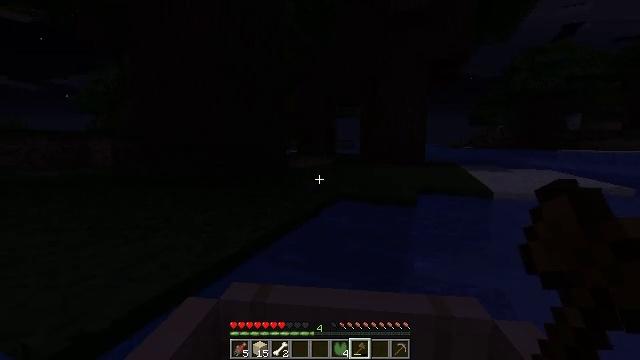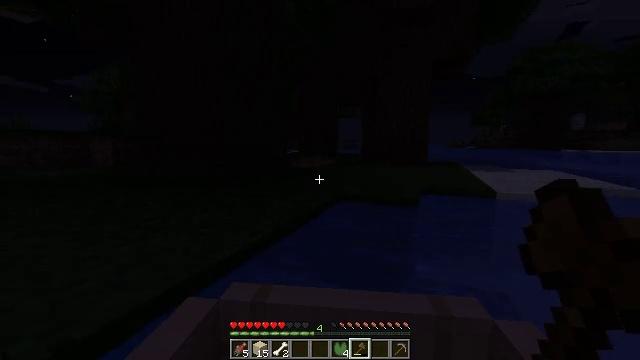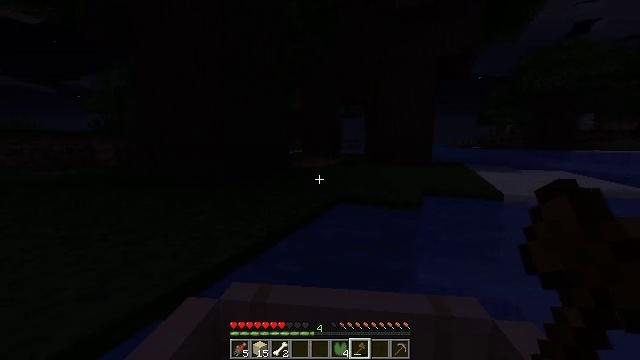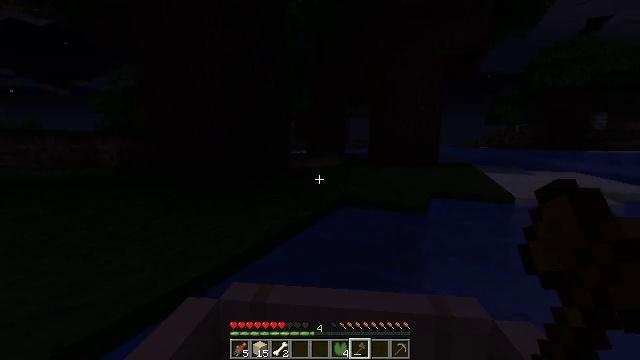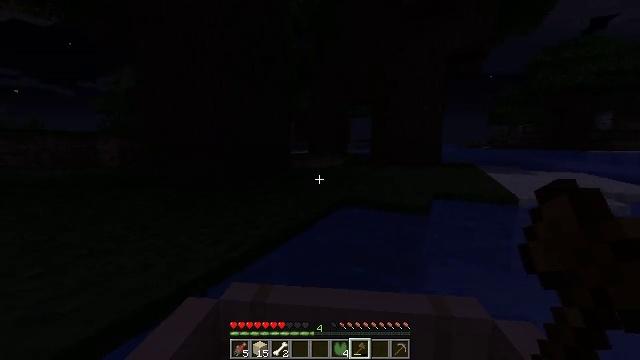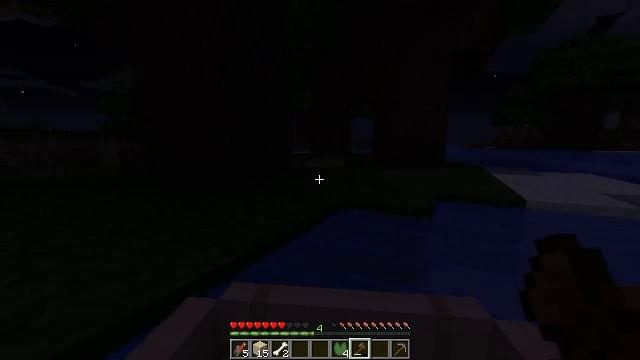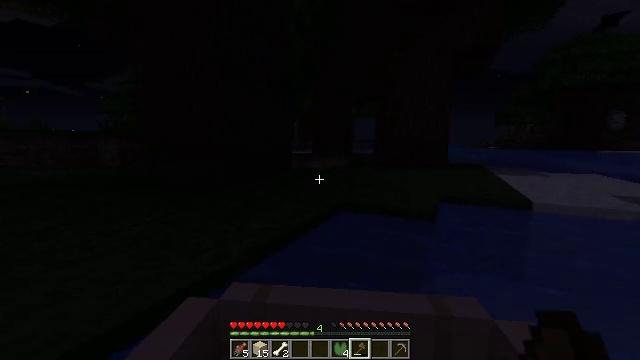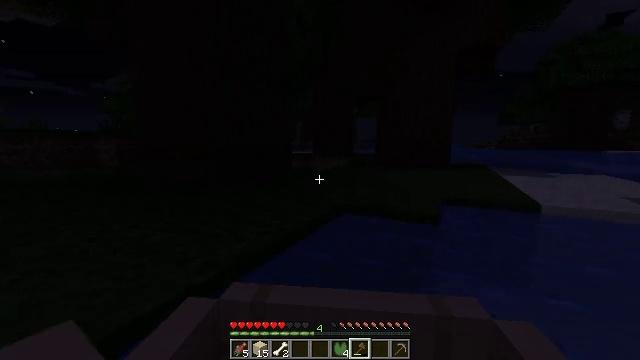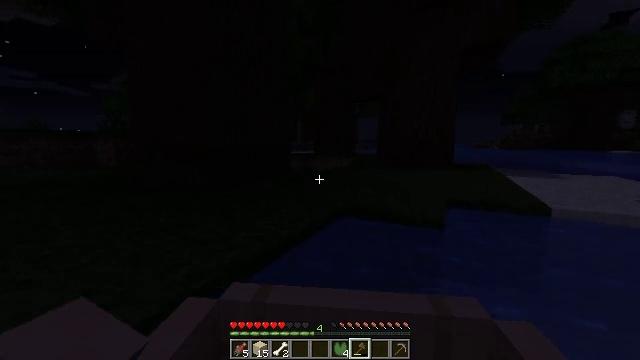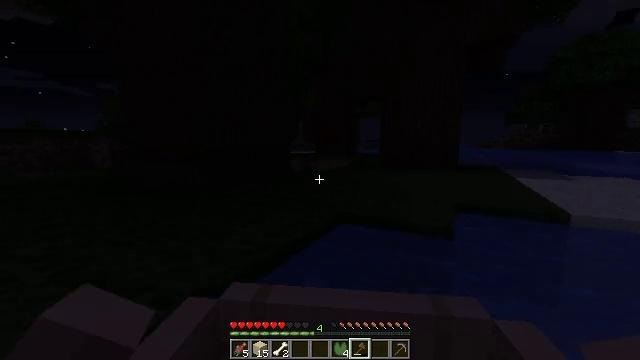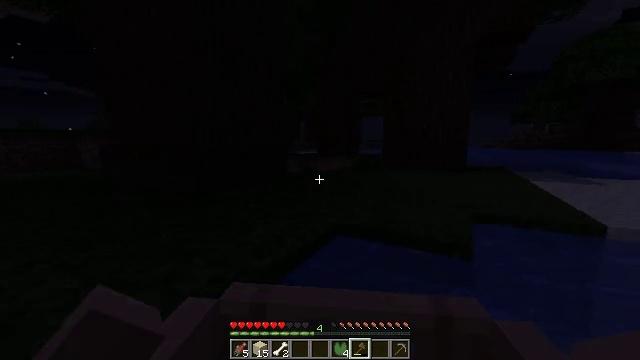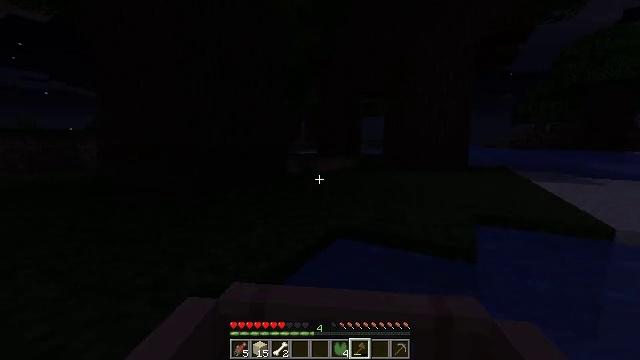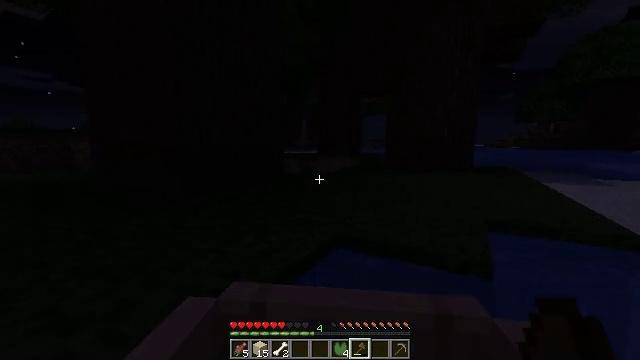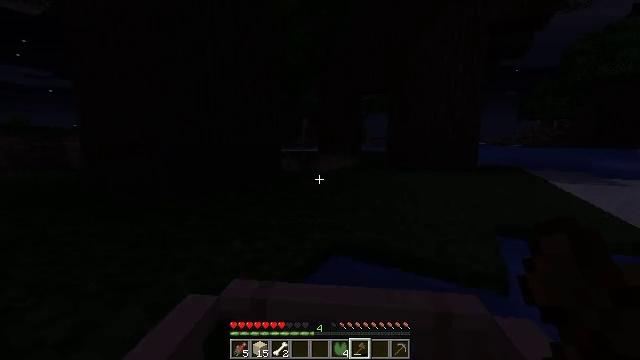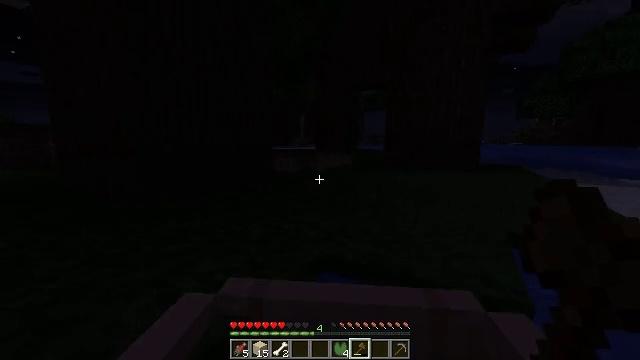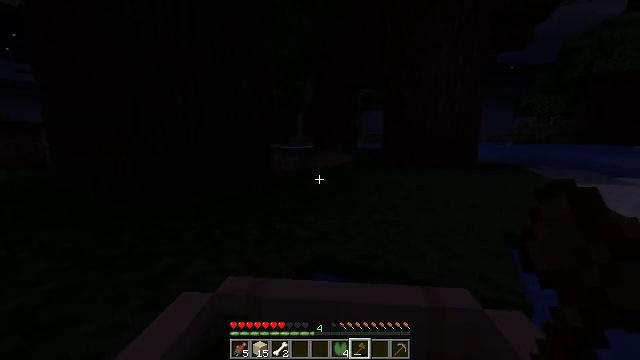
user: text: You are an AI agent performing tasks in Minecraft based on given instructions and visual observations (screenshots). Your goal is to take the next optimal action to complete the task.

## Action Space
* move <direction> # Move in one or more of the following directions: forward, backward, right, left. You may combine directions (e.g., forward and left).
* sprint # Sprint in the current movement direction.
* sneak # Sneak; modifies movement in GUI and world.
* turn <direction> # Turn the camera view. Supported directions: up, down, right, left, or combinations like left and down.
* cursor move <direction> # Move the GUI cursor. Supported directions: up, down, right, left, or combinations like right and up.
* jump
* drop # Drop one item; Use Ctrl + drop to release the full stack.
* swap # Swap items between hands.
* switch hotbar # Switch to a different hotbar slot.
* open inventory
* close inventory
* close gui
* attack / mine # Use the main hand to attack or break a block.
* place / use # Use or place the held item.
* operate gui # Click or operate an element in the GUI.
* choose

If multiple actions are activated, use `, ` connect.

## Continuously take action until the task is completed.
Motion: motion action
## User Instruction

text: Break the dark oak log in the forest.
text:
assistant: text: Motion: no_op
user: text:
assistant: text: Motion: no_op
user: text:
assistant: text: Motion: no_op
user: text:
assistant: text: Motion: move forward
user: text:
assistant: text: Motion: move forward
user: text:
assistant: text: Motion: move forward
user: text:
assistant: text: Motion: move forward
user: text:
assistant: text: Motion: move forward
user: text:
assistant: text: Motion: move forward
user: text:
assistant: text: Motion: no_op
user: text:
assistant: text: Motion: no_op
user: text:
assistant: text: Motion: no_op
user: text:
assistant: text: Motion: no_op
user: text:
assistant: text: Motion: no_op
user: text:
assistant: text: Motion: no_op
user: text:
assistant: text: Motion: sneak
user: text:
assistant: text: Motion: sneak
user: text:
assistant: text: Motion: move forward, sneak
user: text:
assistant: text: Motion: move forward
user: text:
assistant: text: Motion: move forward
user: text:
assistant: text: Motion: move forward
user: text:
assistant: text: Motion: move forward
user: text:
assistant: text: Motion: move forward
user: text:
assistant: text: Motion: move forward
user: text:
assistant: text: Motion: move forward
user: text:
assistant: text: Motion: move forward
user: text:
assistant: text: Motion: move forward, jump
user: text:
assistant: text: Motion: move forward, turn left, jump
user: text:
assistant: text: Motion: move forward, turn left and down, jump
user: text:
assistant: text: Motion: move forward, turn left and down, jump